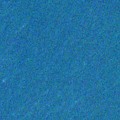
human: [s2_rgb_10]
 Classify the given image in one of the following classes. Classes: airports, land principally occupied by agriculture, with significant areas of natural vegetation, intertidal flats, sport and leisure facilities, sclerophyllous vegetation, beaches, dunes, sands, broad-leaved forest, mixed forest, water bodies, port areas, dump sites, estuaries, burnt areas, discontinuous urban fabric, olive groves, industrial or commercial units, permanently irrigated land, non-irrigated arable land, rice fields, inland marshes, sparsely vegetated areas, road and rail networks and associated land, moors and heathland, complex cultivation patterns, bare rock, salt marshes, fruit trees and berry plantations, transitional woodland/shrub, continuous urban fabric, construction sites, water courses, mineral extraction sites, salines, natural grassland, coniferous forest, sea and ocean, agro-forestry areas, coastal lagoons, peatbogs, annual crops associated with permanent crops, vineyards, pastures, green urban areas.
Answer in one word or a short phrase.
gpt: sea and ocean